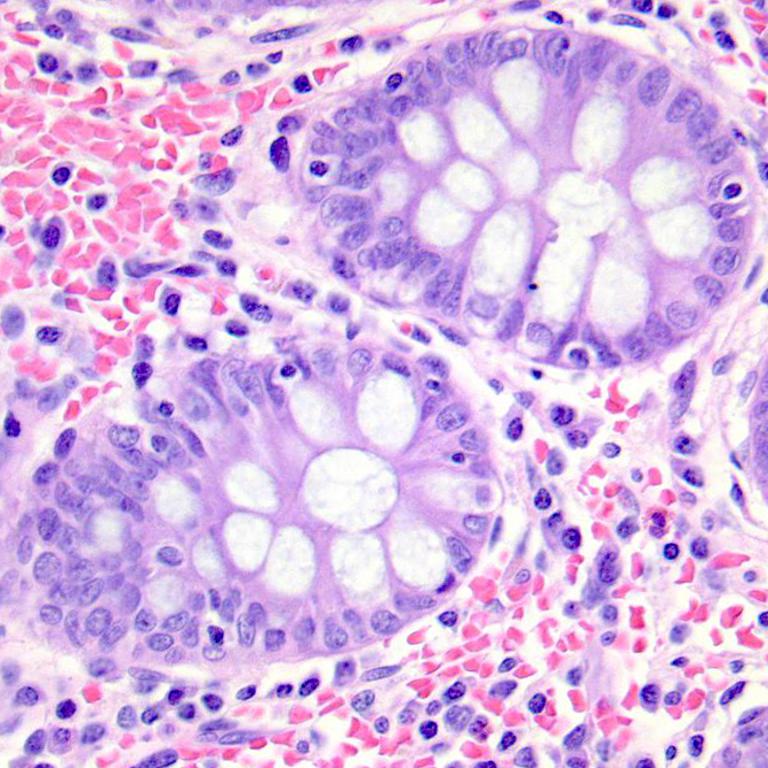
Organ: colon
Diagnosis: benign